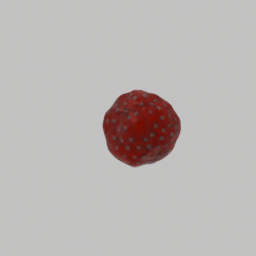
Label: nature